Question: I want to delete an undesirable padding on a QTimeEdit widget. Here is an example of my problem.

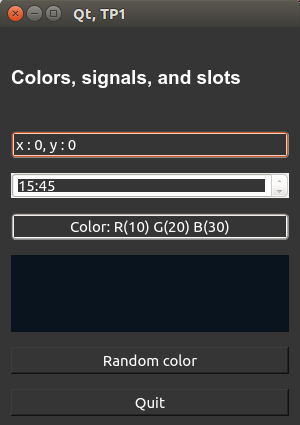
Answer: You can do this using 'setStyleSheet' function.
See <URL> for reference.